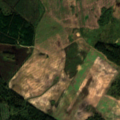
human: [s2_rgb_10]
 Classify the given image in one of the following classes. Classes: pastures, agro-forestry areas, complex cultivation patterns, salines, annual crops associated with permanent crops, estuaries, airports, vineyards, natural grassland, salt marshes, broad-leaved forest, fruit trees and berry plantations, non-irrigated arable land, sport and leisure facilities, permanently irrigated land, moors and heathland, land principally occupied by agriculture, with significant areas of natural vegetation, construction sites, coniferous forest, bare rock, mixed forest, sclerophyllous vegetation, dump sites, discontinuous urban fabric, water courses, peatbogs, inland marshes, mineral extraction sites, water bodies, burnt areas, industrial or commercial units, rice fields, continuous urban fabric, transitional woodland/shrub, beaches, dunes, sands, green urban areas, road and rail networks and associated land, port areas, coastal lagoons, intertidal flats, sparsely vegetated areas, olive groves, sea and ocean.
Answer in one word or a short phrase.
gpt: non-irrigated arable land, pastures, broad-leaved forest, mixed forest